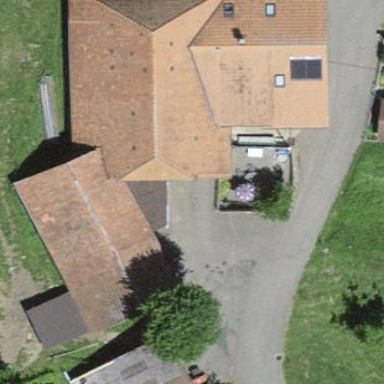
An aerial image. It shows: Farm building.